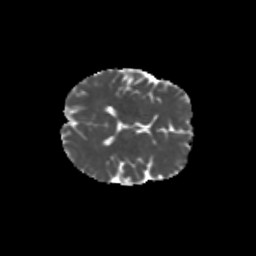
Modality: MD
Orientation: axial
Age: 27
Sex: female
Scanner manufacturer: siemens
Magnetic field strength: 3 T
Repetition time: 1.8 s
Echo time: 0.07 s